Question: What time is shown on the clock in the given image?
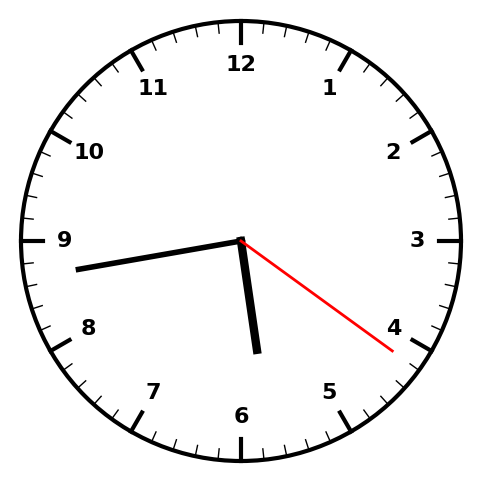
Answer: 05:43:21